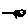
Label: cat